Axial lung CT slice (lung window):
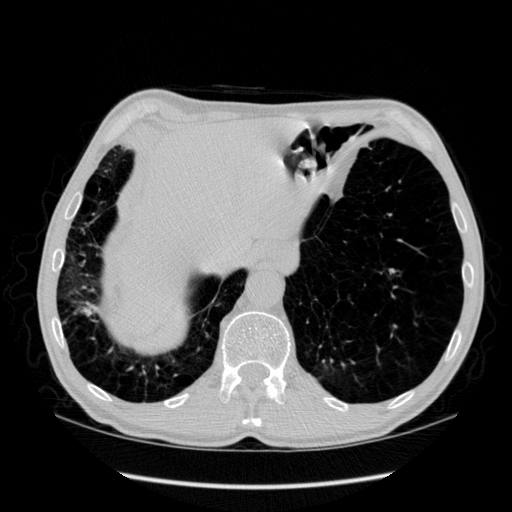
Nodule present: no